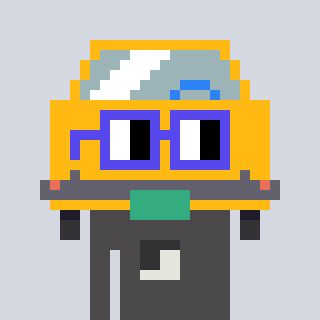
a pixel art character with square blue glasses, a taxi-shaped head and a grayscale-colored body on a cool background